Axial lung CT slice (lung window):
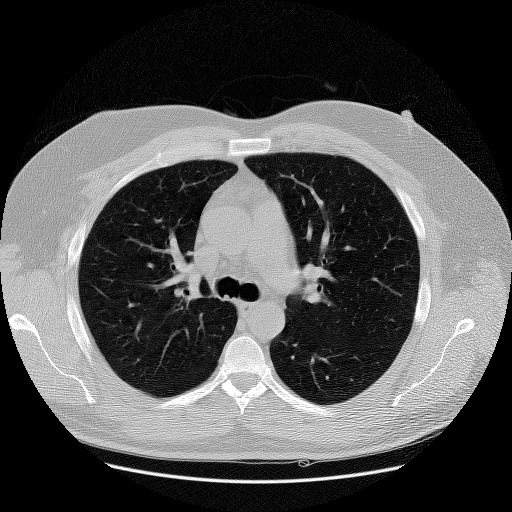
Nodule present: no